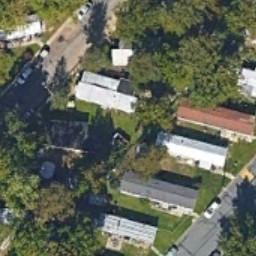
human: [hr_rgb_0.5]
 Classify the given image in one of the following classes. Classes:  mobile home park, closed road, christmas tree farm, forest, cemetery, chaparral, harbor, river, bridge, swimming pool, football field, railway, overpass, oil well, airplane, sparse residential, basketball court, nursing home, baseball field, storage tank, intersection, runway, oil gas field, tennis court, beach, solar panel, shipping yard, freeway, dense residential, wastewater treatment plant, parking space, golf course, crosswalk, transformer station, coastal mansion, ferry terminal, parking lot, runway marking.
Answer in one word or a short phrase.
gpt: mobile home park